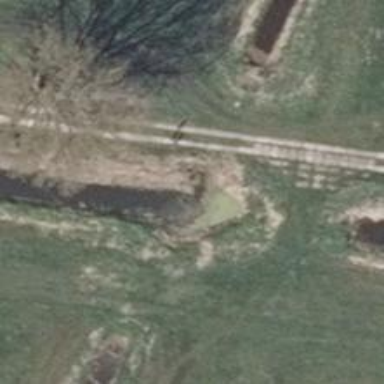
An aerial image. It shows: Bridge over track with grade2 concrete surface. The track is for agricultural vehicles only.